Question: I have plotted a line in Matlab and I would want to find out the coordinates where my line crosses the edges:

Any suggestions or advices? =) My function xy-limits are -1 to 1. Here is my code so far:
'''
yp = -1 + (1-(-1)).*rand(1,2);
xp = -1 + (1-(-1)).*rand(1,2);
a = (yp(2)-yp(1)) / (xp(2)-xp(1));
b = yp(1)-a*xp(1);
xlim([-1 1])
ylim([-1 1])
xlims = xlim(gca);
ylims = ylim(gca);
y = xlims*a+b;
line( xlims, y );
'''
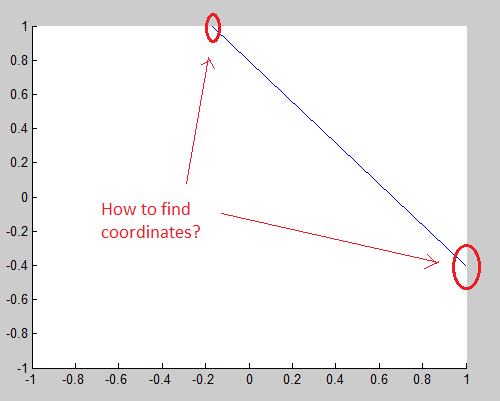
Answer: I think I solved it myself =) If anyone bumps into this problem, here's how I modified the code:
'''
yp = -1 + (1-(-1)).*rand(1,2);
xp = -1 + (1-(-1)).*rand(1,2);
a = (yp(2)-yp(1)) / (xp(2)-xp(1));
b = yp(1)-a*xp(1);
xlim([-1 1])
ylim([-1 1])
x = xlim(gca);
y = x*a+b;
for i = 1:numel(y)
if y(i) < -1
y(i) = -1;
x(i) = (-b-1)/a;
elseif y(i) > 1
y(i) = 1;
x(i) = (1-b)/a;
end
end
line( x, y );
'''
This seems to work for me and I can solve the "green dots" in Gunthers picture =)